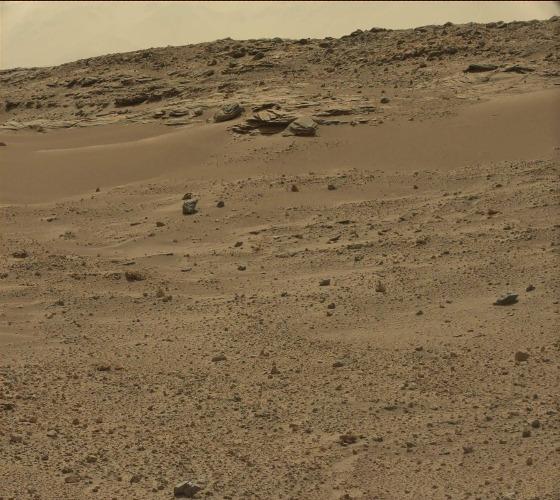
Terrain classes present: Bedrock, Gravel / Sand / Soil, Rock, Sky / Distant Mountains